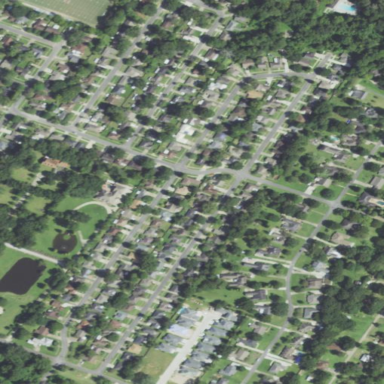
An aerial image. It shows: Residential area composed of single-family homes.